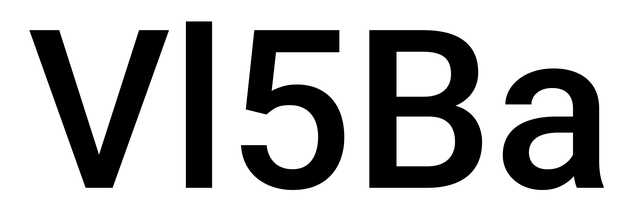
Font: Roboto_Medium